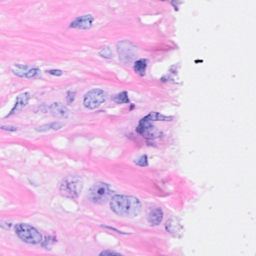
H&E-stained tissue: Breast